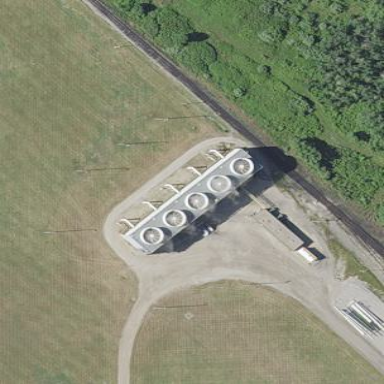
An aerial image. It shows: Industrial building used for cooling purposes.